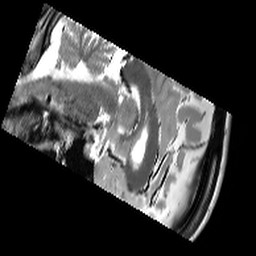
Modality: T2w
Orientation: sagittal
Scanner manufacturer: siemens
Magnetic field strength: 3 T
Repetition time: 10.64 s
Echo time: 0.05 s